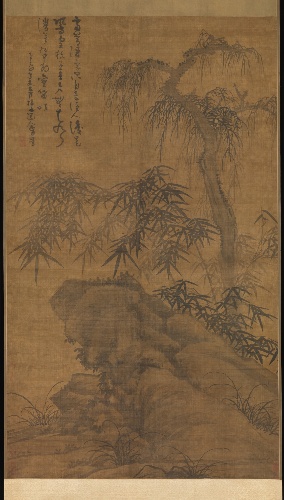
Title: 元  吳鎮  高節凌雲圖  軸|Bamboo, old tree, and rock
Artist: Wu Zhen
Artist bio: Chinese, 1280–1354
Date: dated 1338
Object type: Hanging scroll
Classification: Paintings
Medium: Hanging scroll; ink on silk
Culture: China
Period: Yuan dynasty (1271–1368)
Dimensions: Image: 65 5/8 x 38 1/2 in. (166.7 x 97.8 cm)
Overall with mounting: 117 1/2 x 39 1/2 in. (298.5 x 100.3 cm)
Overall with knobs: 117 1/2 x 43 7/8 in. (298.5 x 111.4 cm)
Department: Asian Art
Credit line: Ex coll.: C. C. Wang Family, Gift of Oscar L. Tang Family, 2012
Accession year: 2012
Repository: Metropolitan Museum of Art, New York, NY
Tags: Bamboo